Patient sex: F
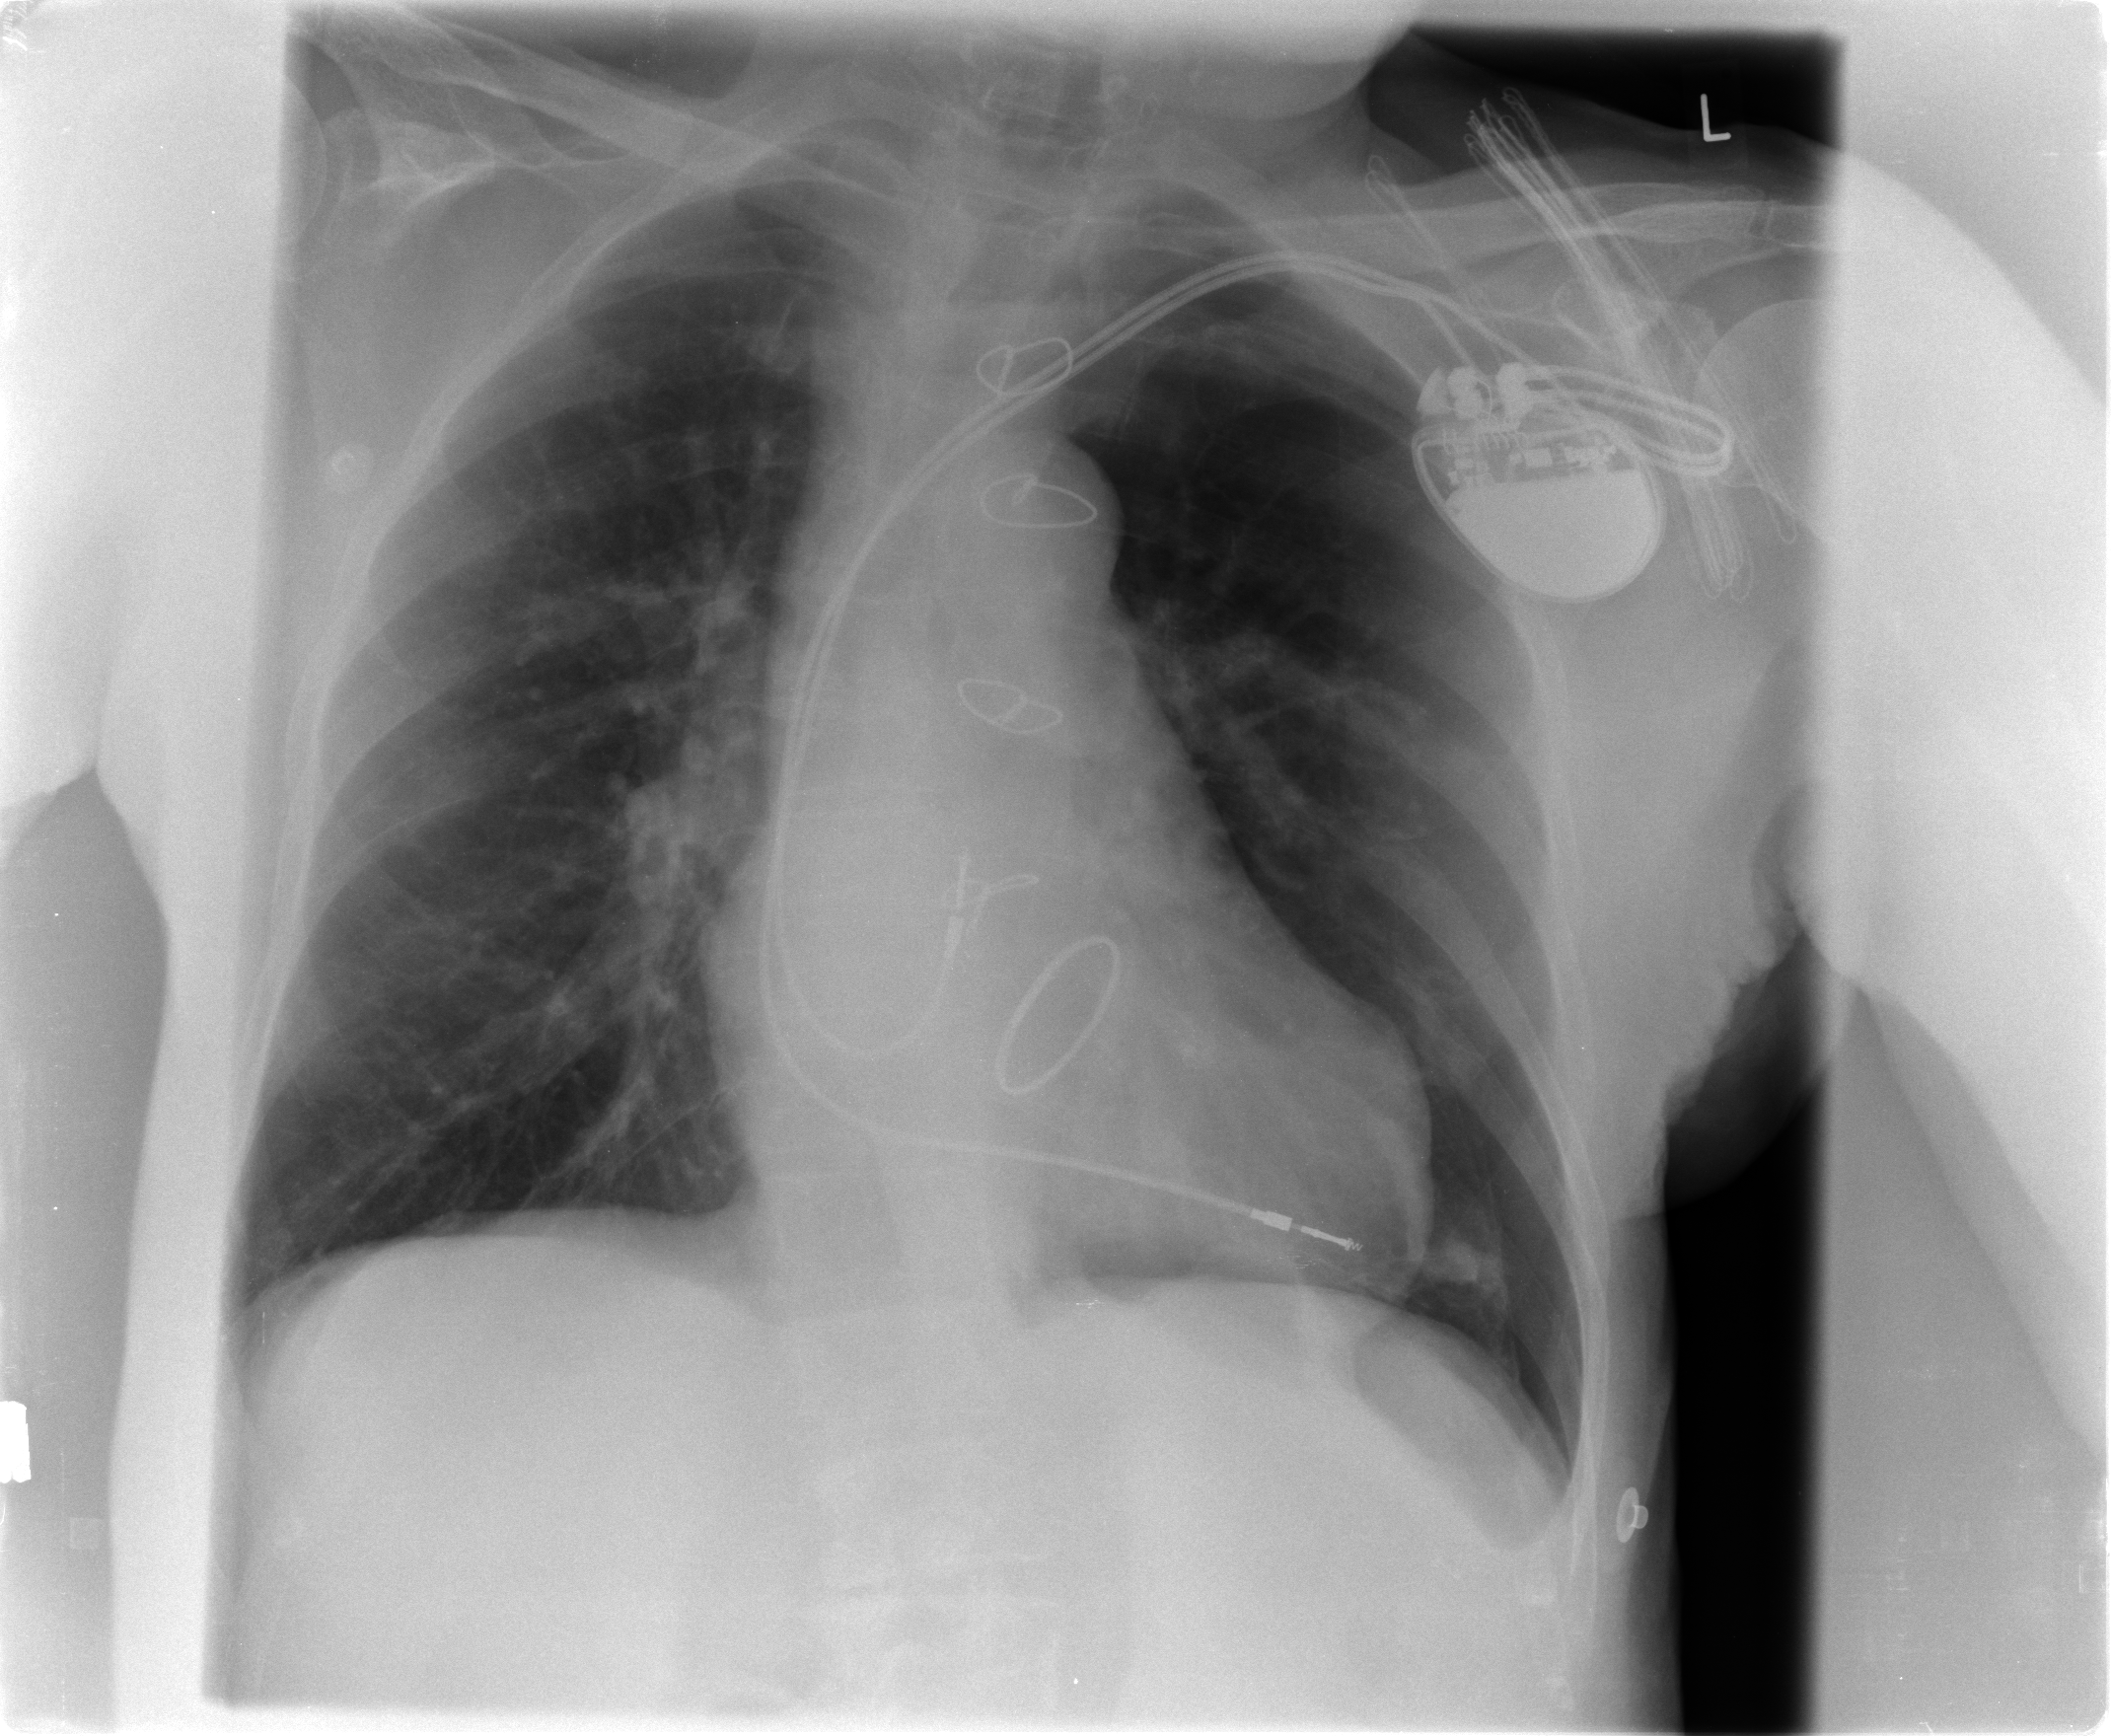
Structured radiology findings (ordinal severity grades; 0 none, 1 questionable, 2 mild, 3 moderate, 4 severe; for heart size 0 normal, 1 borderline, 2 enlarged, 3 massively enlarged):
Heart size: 0
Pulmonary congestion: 0
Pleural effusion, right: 0
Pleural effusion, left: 0
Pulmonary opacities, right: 0
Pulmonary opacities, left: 0
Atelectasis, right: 0
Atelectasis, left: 2